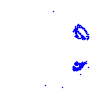
Particle: electron